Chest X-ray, PA view. Patient: 77 years old, sex M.
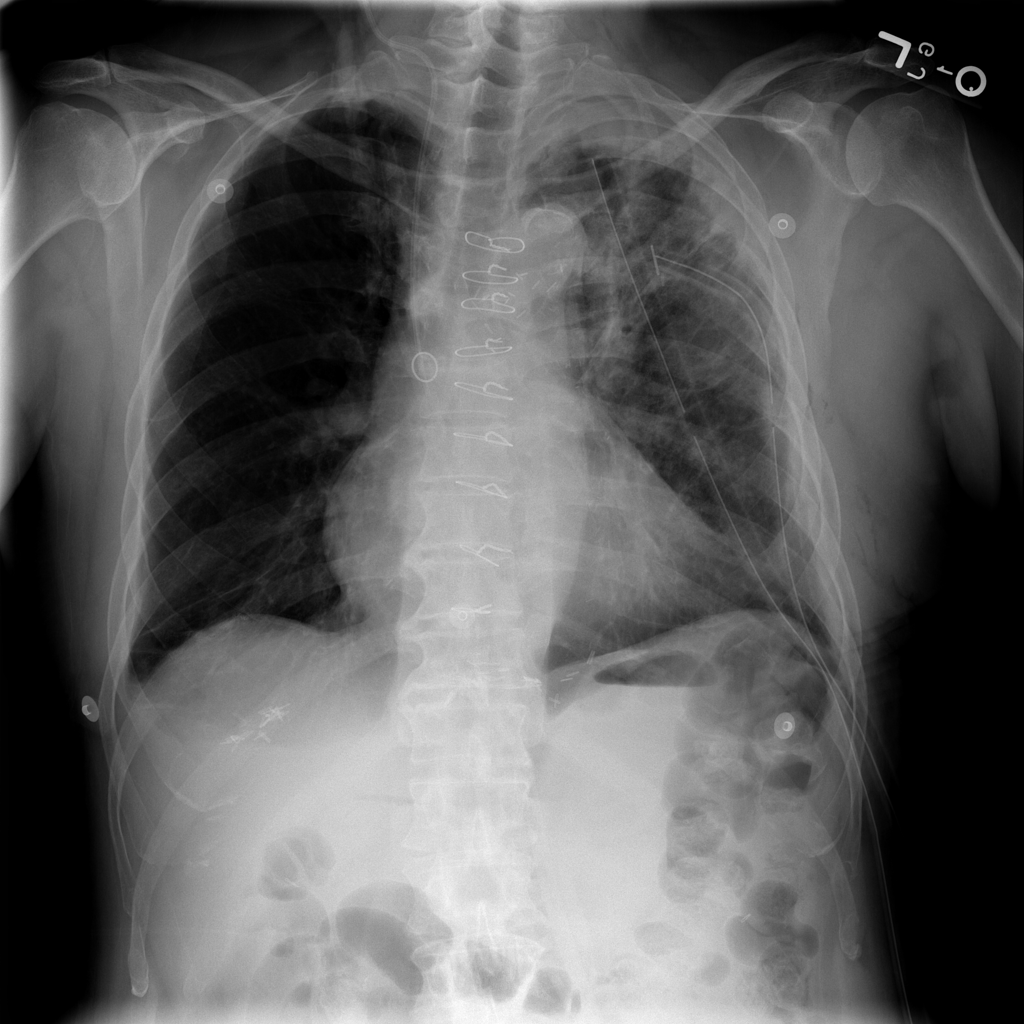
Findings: Effusion, Emphysema